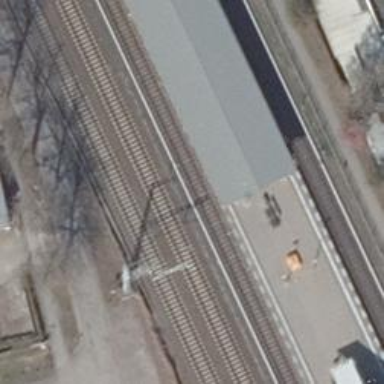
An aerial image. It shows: Close-up of railway platform edge.